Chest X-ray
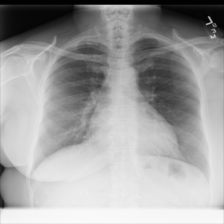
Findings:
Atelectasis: negative
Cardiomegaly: negative
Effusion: negative
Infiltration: negative
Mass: negative
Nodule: negative
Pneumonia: negative
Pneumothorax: negative
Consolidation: negative
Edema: negative
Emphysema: negative
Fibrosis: negative
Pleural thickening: negative
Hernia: negative